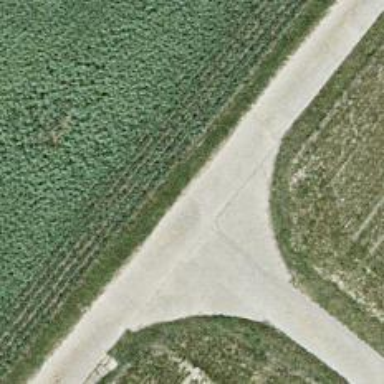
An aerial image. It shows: Well-maintained track road of grade 1.